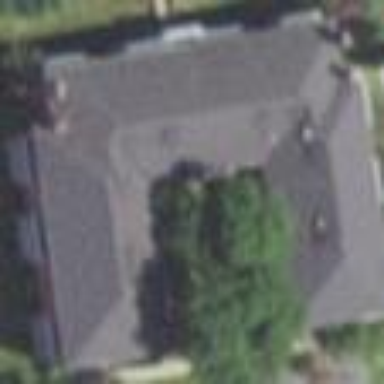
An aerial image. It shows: Apartment building with hipped roof.